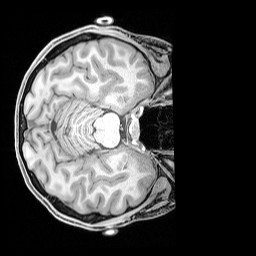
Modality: T1w
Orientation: axial
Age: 21
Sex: female
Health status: healthy
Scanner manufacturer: siemens
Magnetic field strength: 3 T
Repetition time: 1.65 s
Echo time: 0.00182 s